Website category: book
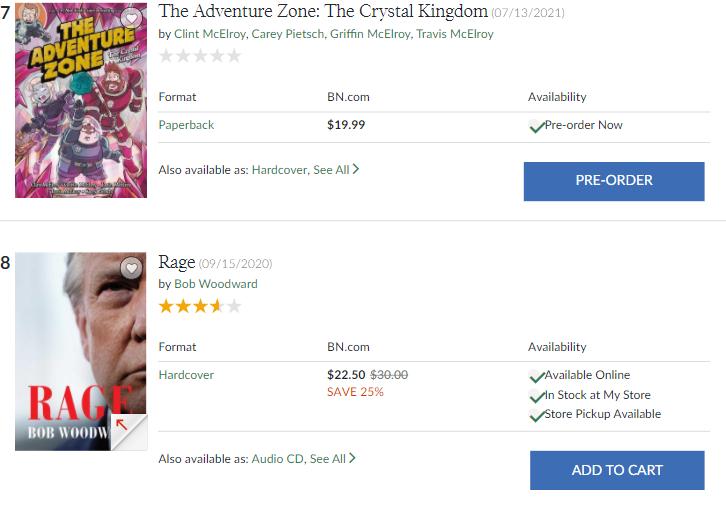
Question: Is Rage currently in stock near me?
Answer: yes

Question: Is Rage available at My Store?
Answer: yes

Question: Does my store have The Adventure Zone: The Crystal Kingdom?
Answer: no

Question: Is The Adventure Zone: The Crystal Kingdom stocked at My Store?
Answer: no

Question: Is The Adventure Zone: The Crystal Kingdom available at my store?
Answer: no

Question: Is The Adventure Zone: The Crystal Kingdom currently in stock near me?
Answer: no

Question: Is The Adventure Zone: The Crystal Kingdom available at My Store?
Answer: no

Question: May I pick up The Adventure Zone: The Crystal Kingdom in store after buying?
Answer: no

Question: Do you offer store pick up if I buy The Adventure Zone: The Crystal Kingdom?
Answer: no

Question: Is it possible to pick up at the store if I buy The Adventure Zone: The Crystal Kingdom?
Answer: no

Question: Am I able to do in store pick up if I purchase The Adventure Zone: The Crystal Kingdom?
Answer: no

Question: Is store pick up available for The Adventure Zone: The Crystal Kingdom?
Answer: no

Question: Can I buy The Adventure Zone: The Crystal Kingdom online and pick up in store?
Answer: no

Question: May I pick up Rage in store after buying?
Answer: yes

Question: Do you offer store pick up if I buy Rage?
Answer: yes

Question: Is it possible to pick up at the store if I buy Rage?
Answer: yes

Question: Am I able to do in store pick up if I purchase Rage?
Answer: yes

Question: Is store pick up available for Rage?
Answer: yes

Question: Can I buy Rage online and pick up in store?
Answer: yes